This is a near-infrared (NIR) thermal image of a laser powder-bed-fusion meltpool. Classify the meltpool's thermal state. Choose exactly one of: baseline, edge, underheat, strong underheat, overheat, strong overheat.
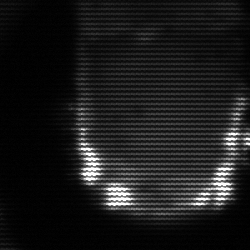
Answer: baseline